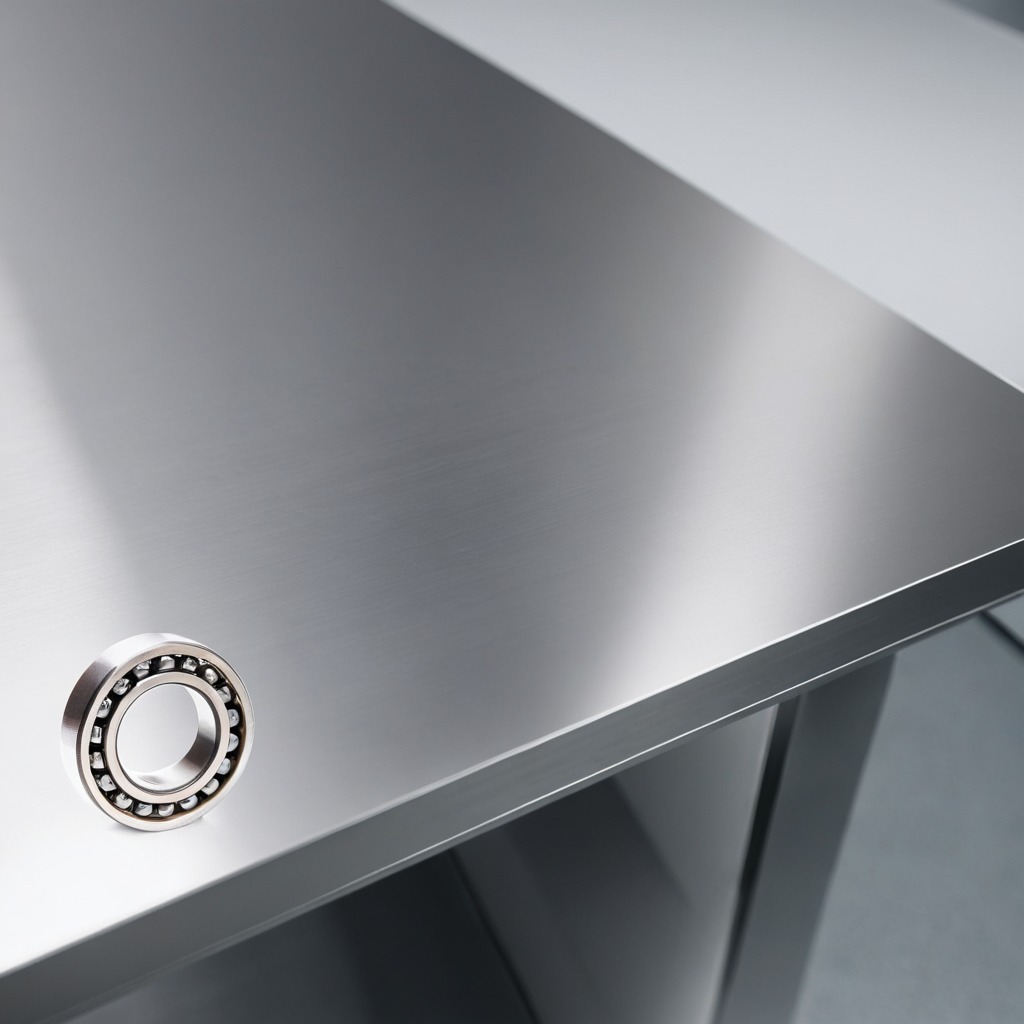
A metal ball bearing is lying on a stainless steel table in a high-end prototyping lab.